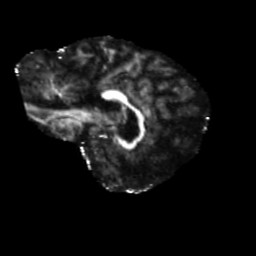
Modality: FA
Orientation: sagittal
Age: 75
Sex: male
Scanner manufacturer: siemens
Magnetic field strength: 3 T
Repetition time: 5.47 s
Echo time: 0.0854 s